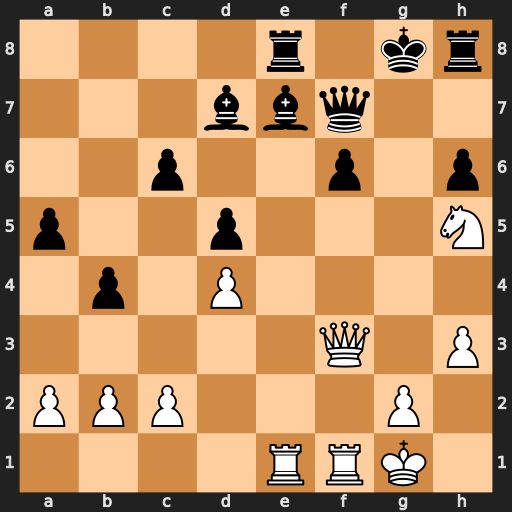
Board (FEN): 4r1kr/3bbq2/2p2p1p/p2p3N/1p1P4/5Q1P/PPP3P1/4RRK1
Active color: w
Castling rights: -
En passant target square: -
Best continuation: Rxe7 Rxe7 Qg3+ Kf8 Rxf6